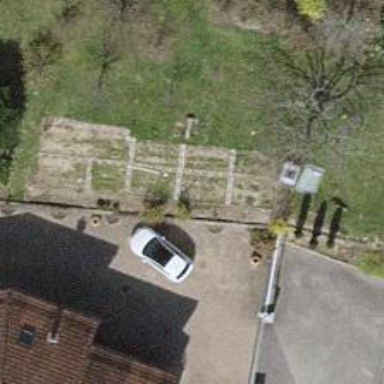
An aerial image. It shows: Garden with deciduous broadleaved trees.